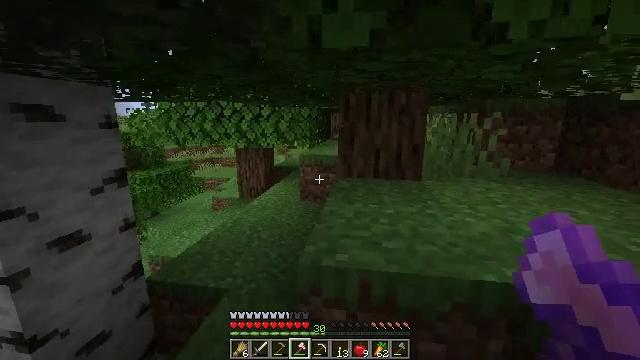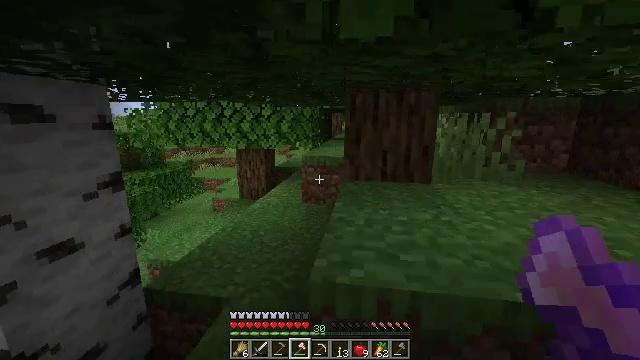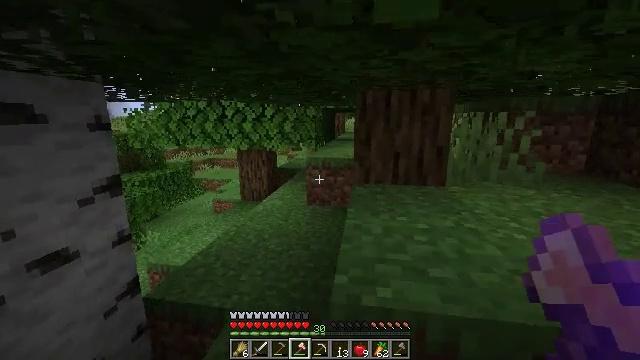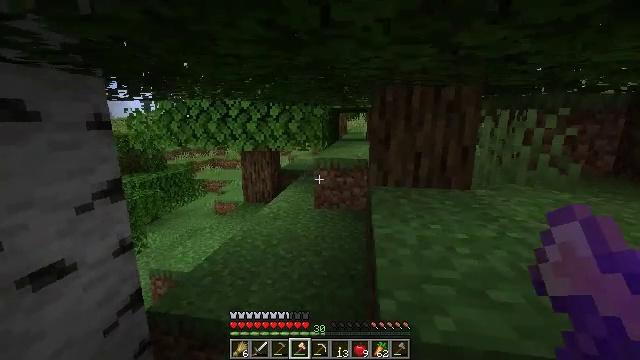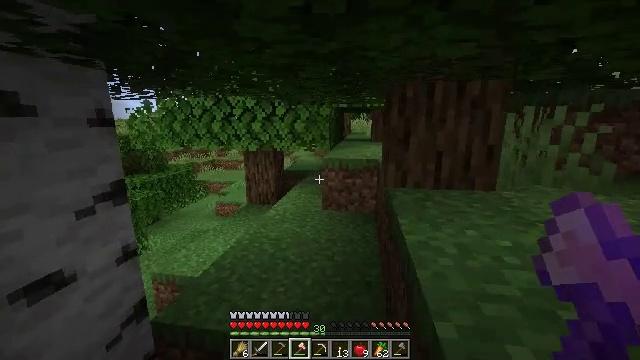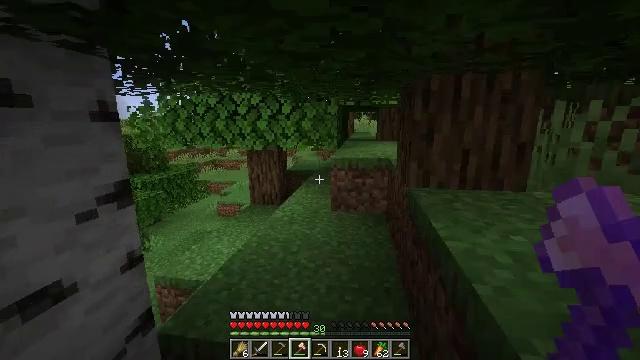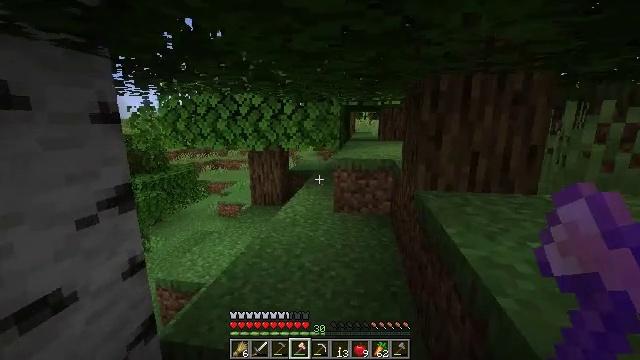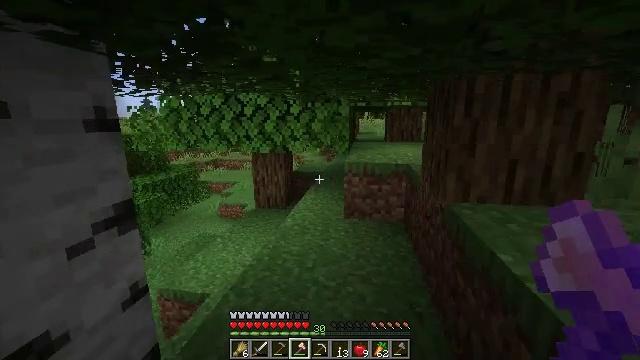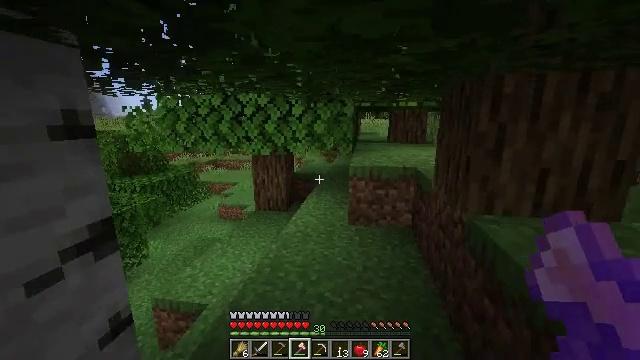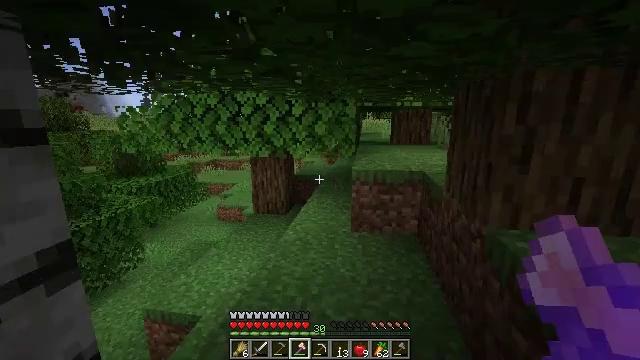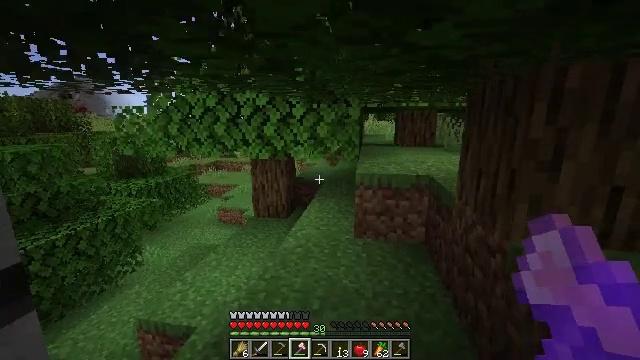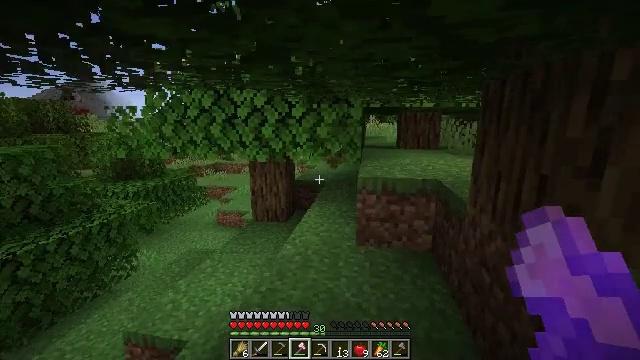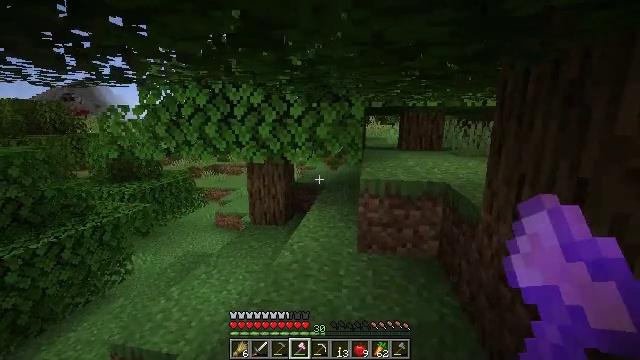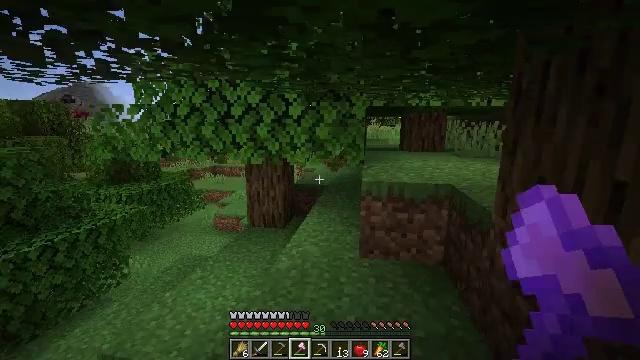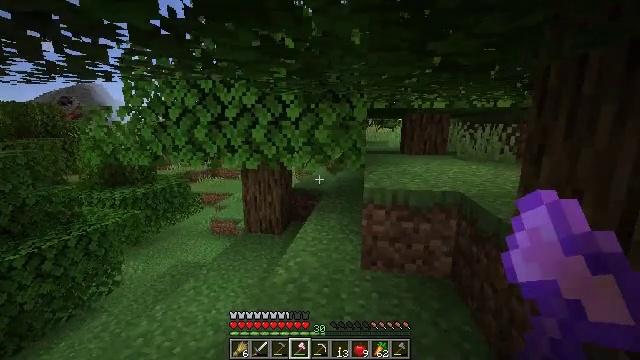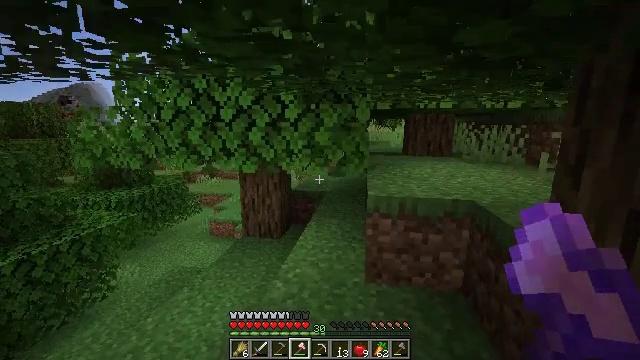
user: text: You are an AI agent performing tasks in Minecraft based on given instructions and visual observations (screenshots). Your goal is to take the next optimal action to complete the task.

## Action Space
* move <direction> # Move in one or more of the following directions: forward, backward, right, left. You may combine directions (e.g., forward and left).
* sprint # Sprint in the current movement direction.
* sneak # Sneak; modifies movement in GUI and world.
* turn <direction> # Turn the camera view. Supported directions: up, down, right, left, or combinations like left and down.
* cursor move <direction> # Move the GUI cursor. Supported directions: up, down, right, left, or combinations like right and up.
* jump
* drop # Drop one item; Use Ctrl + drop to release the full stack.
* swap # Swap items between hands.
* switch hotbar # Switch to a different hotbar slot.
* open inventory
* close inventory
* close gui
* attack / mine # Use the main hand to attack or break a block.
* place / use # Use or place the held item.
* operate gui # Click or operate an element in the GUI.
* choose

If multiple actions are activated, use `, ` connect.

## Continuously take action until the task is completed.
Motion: motion action
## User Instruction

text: Cut down the tree and harvest oak logs.
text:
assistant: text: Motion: move forward and move left
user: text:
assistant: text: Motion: move forward and move left
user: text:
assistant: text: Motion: move forward and move left
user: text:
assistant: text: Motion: move forward and move left
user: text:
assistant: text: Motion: move forward and move left
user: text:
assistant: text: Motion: move forward and move left
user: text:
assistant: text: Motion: move forward
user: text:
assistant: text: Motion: move forward
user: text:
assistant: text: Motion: move forward
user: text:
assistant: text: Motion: move forward
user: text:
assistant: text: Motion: move forward
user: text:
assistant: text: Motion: move forward
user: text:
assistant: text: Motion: move forward
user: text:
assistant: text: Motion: move forward
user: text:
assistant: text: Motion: move forward
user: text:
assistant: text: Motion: move forward
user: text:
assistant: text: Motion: move forward and move left
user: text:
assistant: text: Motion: move forward and move left, turn right
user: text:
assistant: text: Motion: move forward and move left, turn right and up
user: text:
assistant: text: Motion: move forward and move left, turn right and up
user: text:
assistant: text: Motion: move forward, turn right and up
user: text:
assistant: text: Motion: move forward
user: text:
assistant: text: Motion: move forward
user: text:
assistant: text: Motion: move forward and move left, turn left
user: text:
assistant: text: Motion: move forward and move left, turn left and down
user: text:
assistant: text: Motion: move forward and move left, turn left
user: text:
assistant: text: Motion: move forward and move left, turn left
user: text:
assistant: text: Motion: move forward and move left
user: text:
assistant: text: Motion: move forward and move left, turn left and down
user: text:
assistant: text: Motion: move forward and move left, turn down